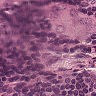
Metastatic tissue present: yes